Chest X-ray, PA view. Patient: 46 years old, sex F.
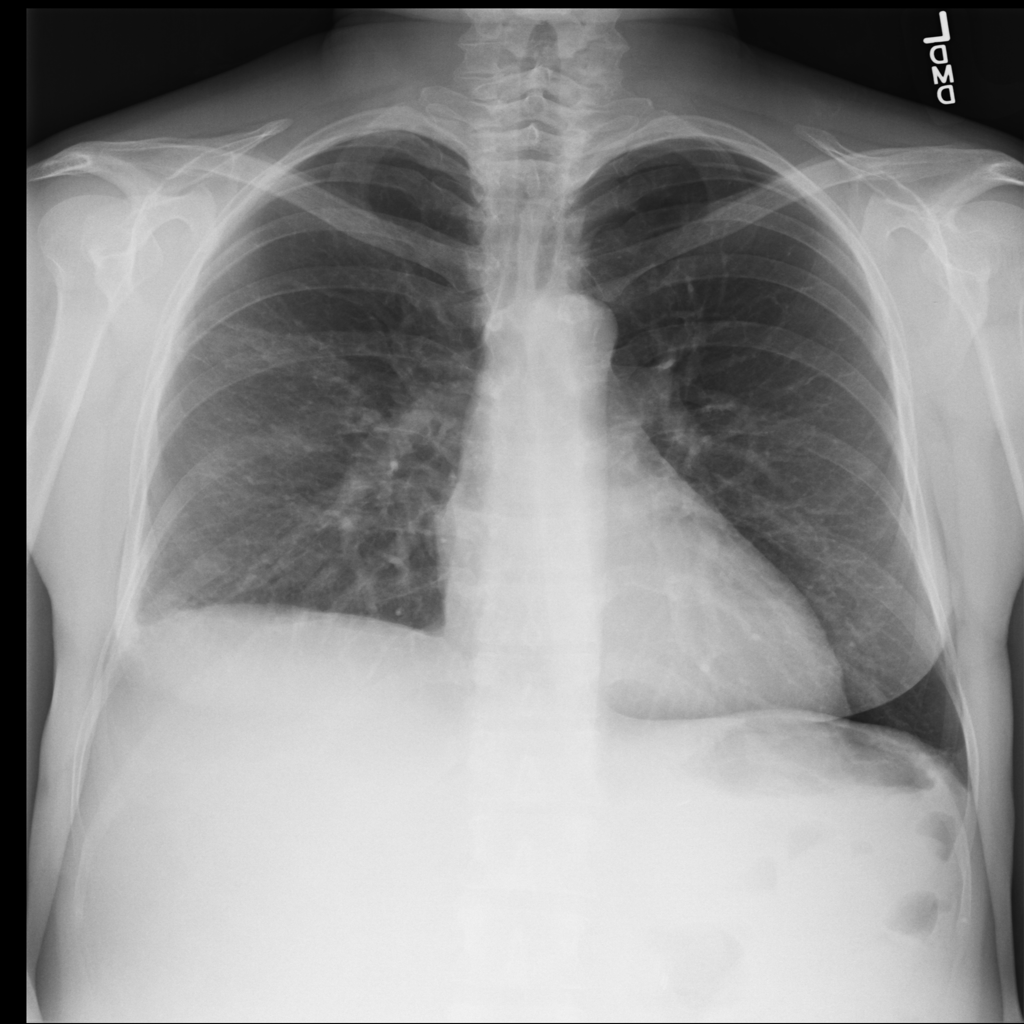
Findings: No Finding